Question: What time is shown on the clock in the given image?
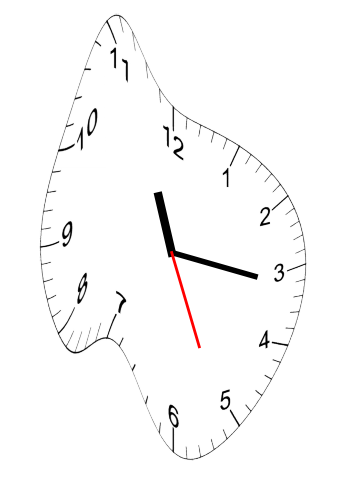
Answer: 11:16:26